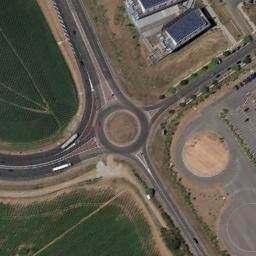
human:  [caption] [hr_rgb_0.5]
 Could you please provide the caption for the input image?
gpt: There are several vehicles on the road at the roundabout of four roads, Many buildings and some trees and a large lawn around the roundabout .

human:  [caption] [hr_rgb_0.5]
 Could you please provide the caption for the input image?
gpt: The roundabout is on the grass next to buildings .

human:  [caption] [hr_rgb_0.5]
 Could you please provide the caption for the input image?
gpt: The roundabout with four exits and entrances is in the clearing and some buildings are next to the roundabout .

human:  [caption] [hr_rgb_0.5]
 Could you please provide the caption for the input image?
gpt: There are several cars at the roundabout .

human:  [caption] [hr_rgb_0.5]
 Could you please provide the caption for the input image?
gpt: There are two green meadows beside the roundabout .